Question: I am trying to set column width to the length of the column name. My problem is, I am not able to set it. When I use the following code the table is becoming like this,
'''
tableA.setAutoResizeMode(JTable.AUTO_RESIZE_OFF);
for(int i = 0; i < tableA.getColumnCount(); i++) {
int columnLength = (modelA.getColumnName(i)).length();
tableA.getColumnModel().getColumn(i).setPreferredWidth(columnLength);
// tableA.getColumnModel().getColumn(i).setMinWidth(columnLength);
// tableA.getColumnModel().getColumn(i).setMaxWidth(columnLength);
}
'''
I am getting the column length correctly from my table model.
When I use the above code the table is getting packed like this,

I am not able to understand where I am doing wrong.
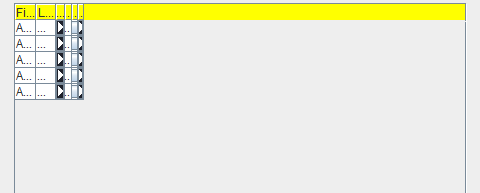
Answer: As Dan has pointed out, you need to calculate the actual width of the column name based on the Font that is being used.
Something like:
'''
String name = modelA.getColumnName(i);
Font f = tableA.getFont();
FontMetrics fm = tableA.getFontMetrics(f);
int width = fm.stringWidth(name);
tableA.getColumnModel().getColumn(i).setPreferredWidth(width);
'''
Note that this is an extremely abbreviated example.
If you want to get it completely correct, you will need to query each column's for the Font and the FontMetrics in order to get the correct values.
If all your renderers use the same font as the JTable, then this should be OK.